Question: My website is broken in IE11. We found that it's broken due to XSLTProcessor and XPathEvaluator since they are not supported any more in IE. I did some R&D and found that it's also not supported in IE9 and IE10 but my website is working fine in IE9 and IE10. May I know why it is broken in IE11?
In below screenshot, we can see that document mode is Quirks. Don't we have same behavior for IE11?

We also have meta tag in our master page and it was working fine until IE10 but it's broken in IE11.
'''
<meta http-equiv="X-UA-Compatible" content="IE=8" />
'''
Do we have to use different meta tags for IE11?
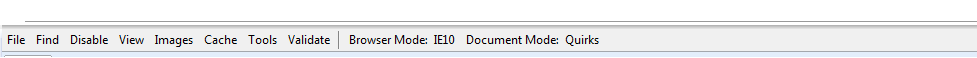
Answer: I changed meta tag to '<meta http-equiv="X-UA-Compatible" content="IE=5" />' and it started working fine.